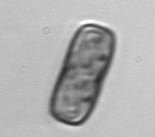
Label: Ephemera